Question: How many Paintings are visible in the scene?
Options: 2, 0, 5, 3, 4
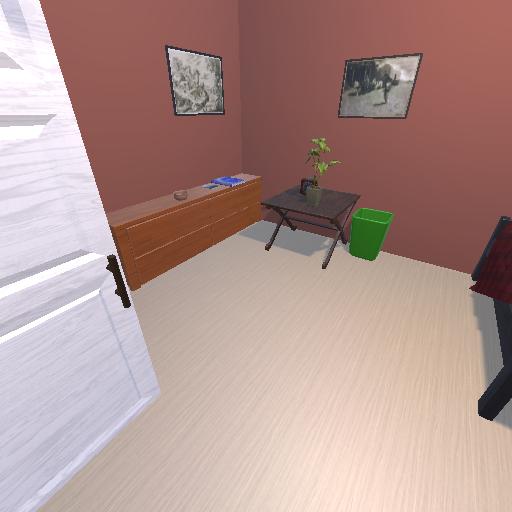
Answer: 2